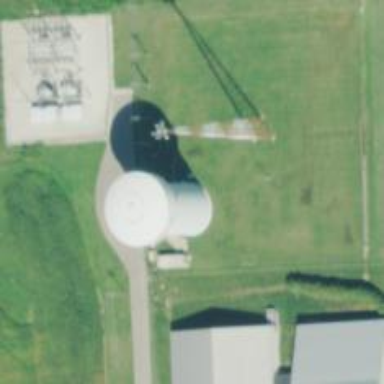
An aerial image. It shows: Water tower that is man-made.